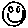
Label: smiley face